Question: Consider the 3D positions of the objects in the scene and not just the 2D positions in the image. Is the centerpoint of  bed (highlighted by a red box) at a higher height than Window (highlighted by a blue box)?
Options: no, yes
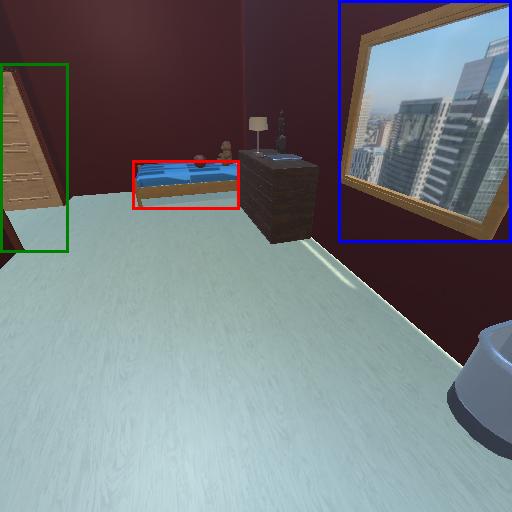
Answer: no